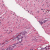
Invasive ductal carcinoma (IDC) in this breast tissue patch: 0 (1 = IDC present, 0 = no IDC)